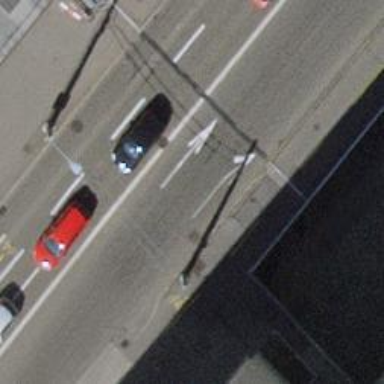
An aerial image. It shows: Tertiary road with asphalt surface and trolley wire infrastructure.